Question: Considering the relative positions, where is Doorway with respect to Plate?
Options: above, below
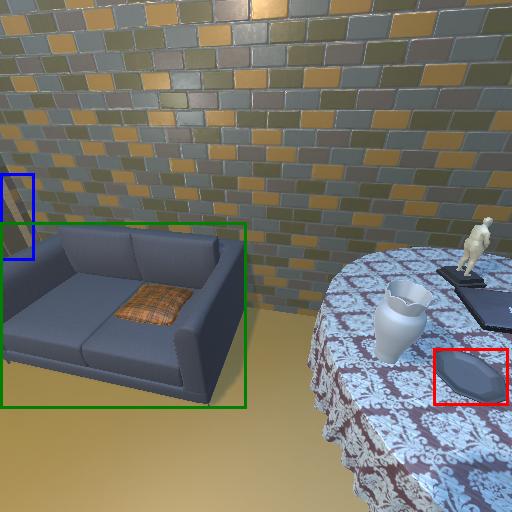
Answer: above